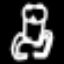
Label: frog